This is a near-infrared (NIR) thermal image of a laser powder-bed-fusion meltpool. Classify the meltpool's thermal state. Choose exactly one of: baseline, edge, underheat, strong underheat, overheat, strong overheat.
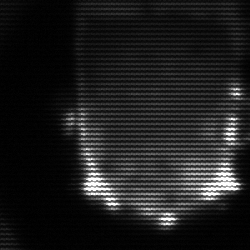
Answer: baseline